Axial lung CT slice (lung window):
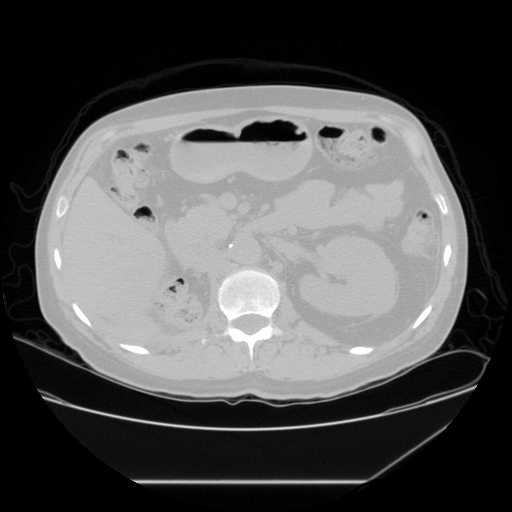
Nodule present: no